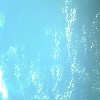
Label: water